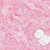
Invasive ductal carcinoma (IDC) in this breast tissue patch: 0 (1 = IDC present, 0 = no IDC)